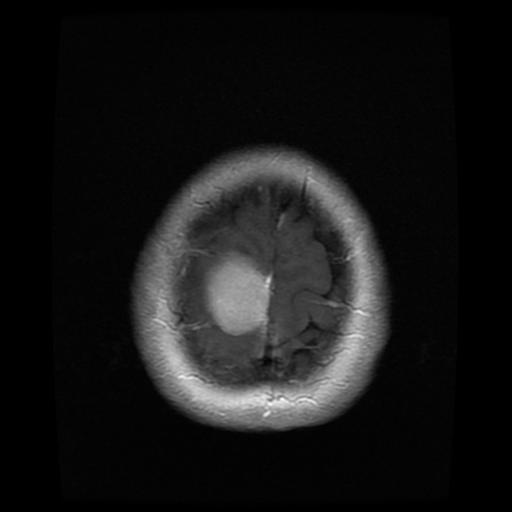
Label: meningioma